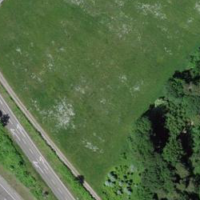
EUNIS habitat code: 57
Species observed at this site:
Fagus sylvatica